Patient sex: M
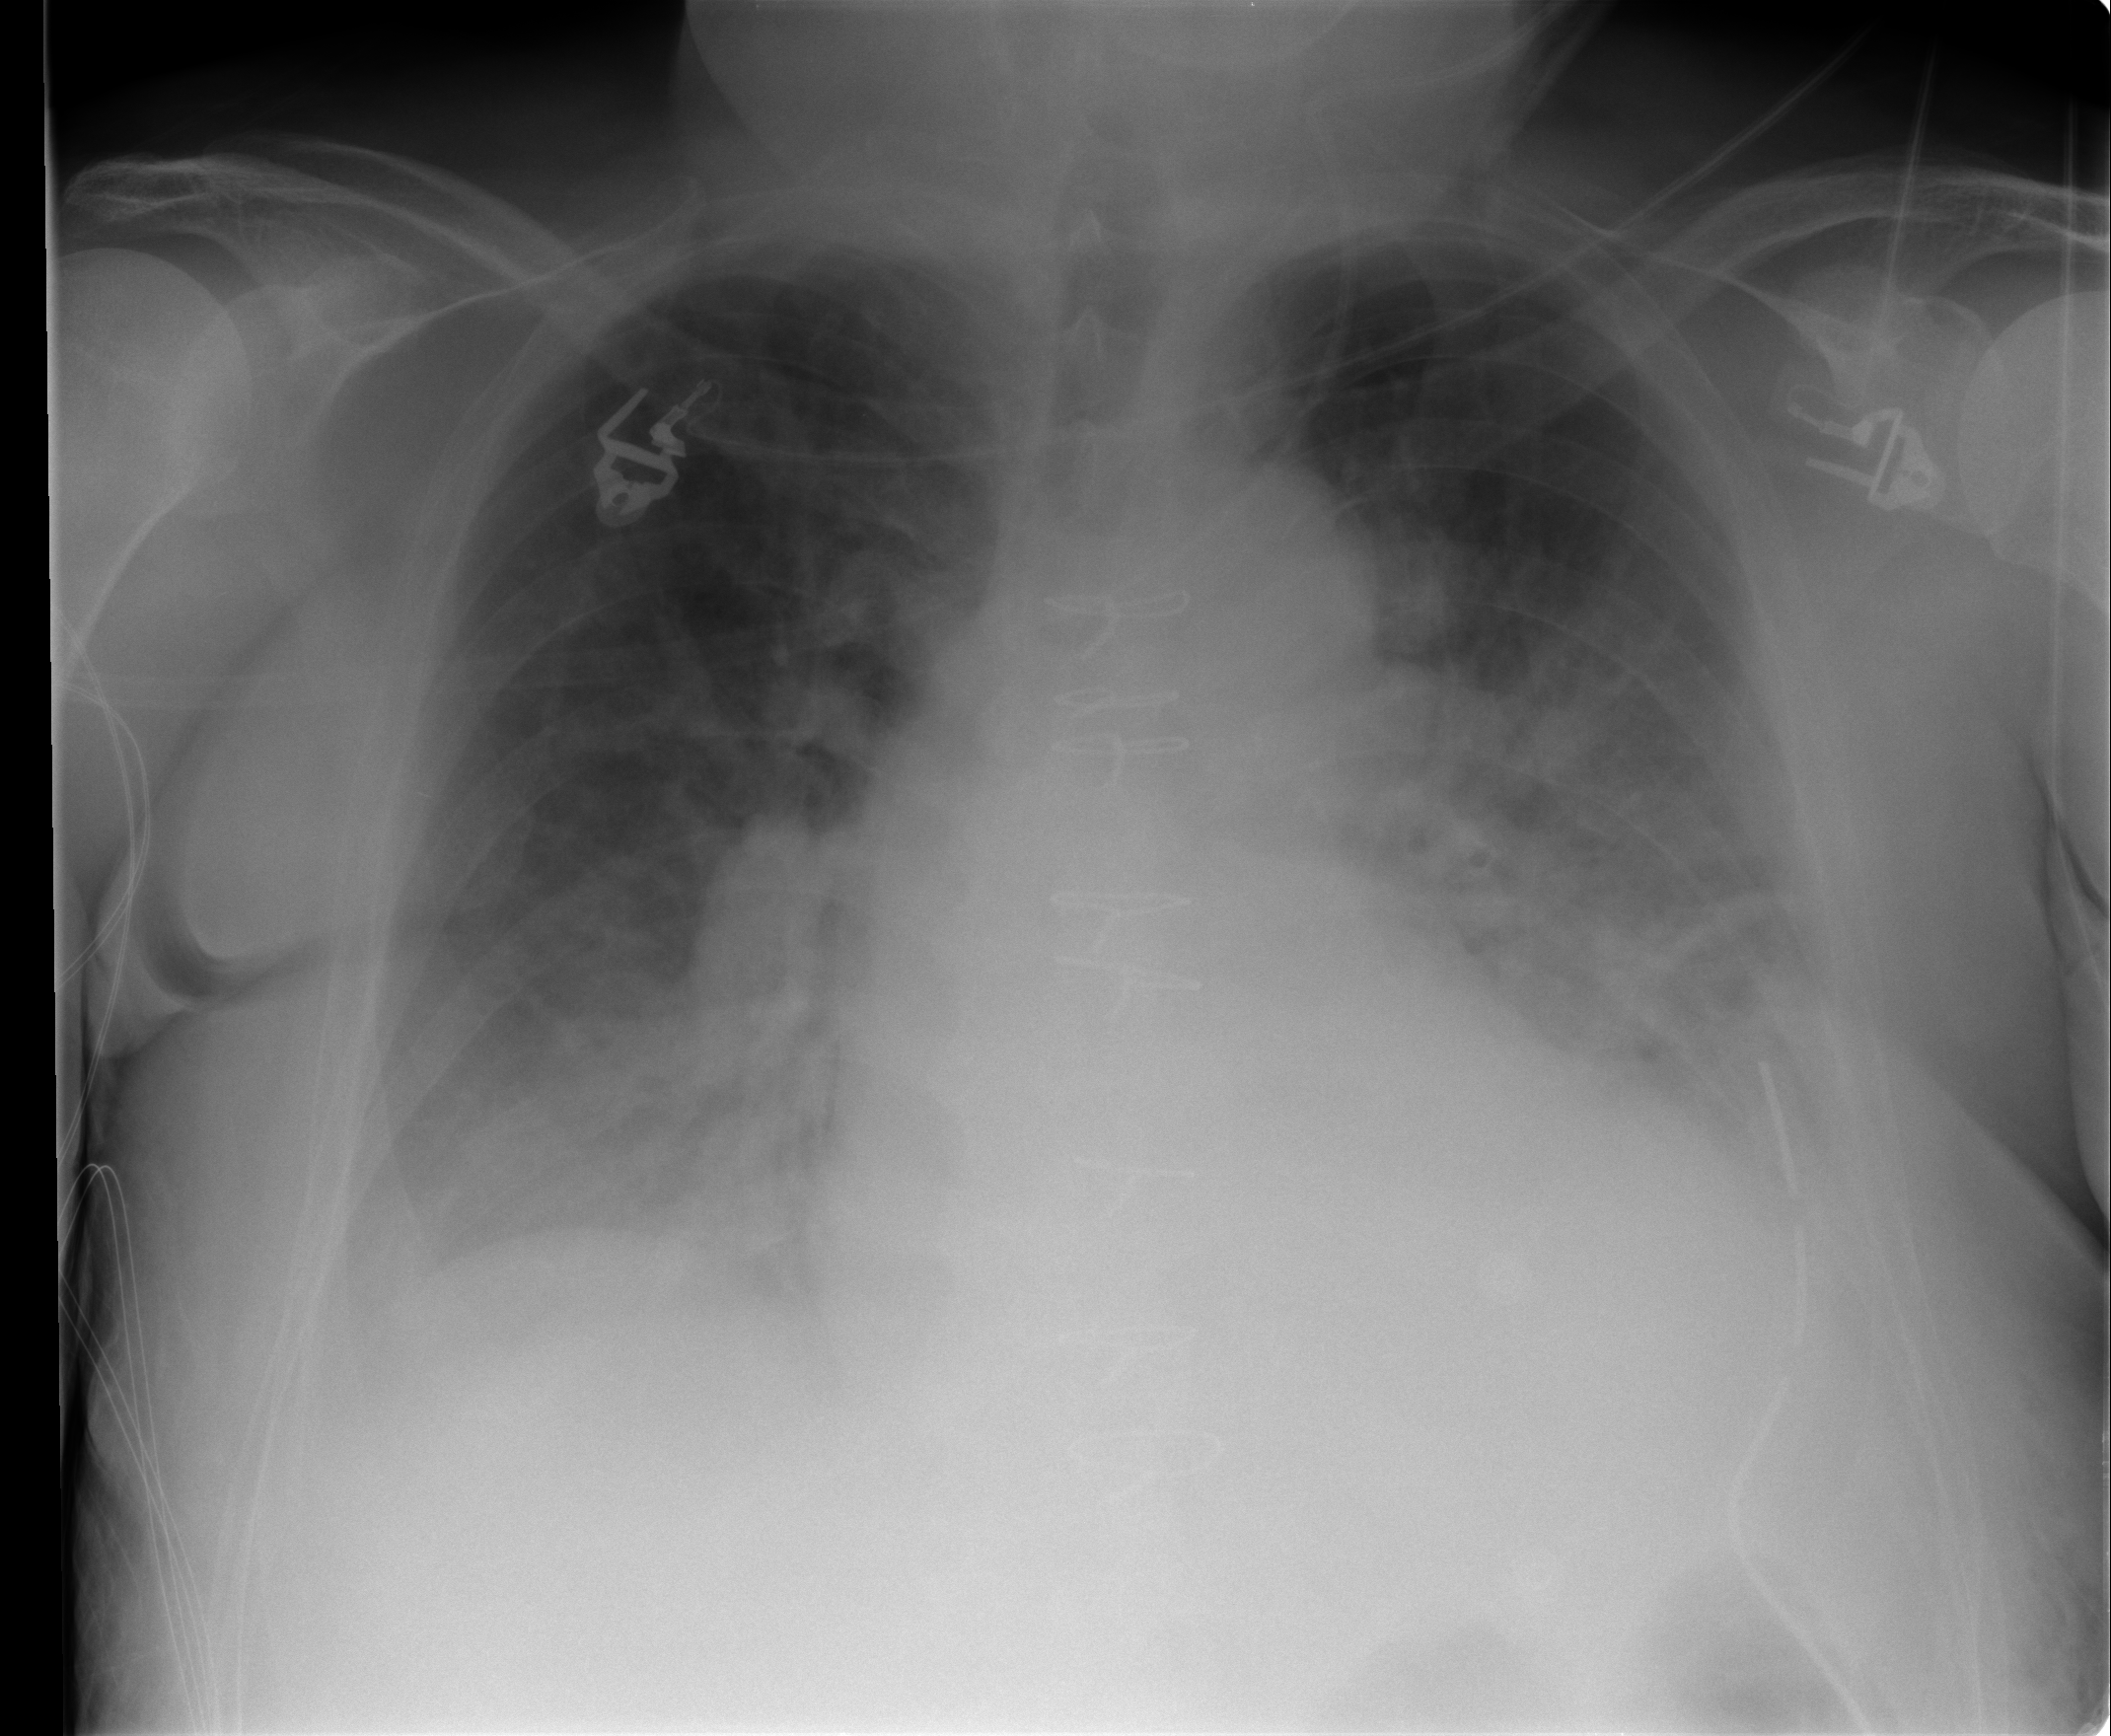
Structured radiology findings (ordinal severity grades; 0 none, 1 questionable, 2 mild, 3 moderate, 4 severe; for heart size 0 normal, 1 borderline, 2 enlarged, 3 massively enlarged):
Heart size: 2
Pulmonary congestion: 3
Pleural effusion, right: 1
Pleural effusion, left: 2
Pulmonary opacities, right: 2
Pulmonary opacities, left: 1
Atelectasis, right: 2
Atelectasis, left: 2